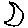
Label: moon